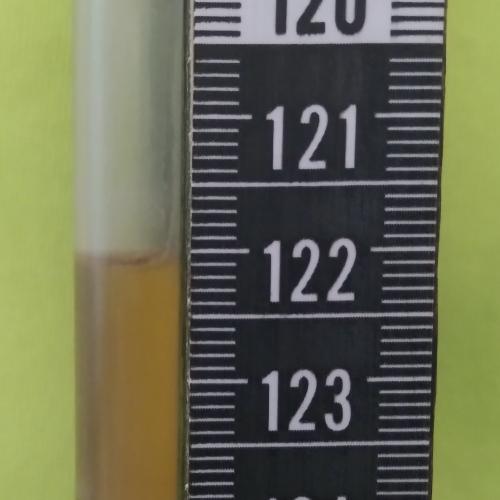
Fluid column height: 122.0 cm